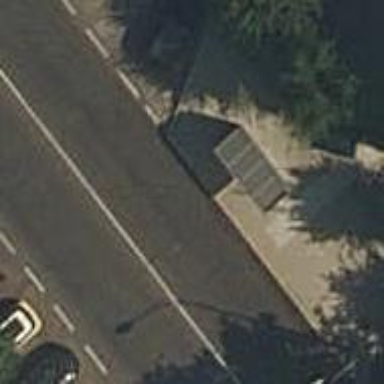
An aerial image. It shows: Bus stop with platform for public transport.